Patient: sex M, age 75
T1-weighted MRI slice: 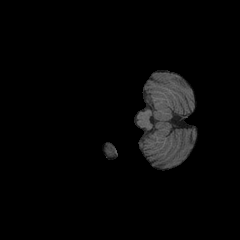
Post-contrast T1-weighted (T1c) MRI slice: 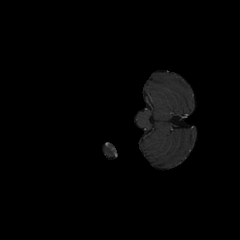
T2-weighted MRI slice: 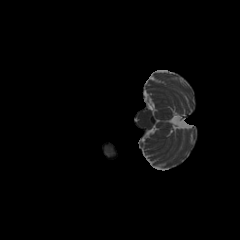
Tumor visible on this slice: no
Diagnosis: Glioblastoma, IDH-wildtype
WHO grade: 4